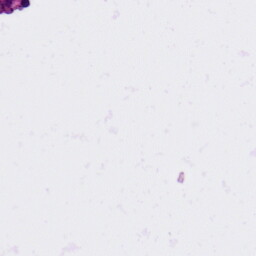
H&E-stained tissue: Ovarian